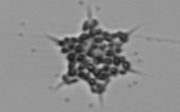
Label: Dictyocha